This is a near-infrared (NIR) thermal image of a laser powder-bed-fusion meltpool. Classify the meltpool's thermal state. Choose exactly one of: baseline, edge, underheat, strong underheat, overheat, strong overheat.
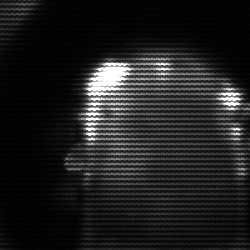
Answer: baseline